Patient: sex F, age 54
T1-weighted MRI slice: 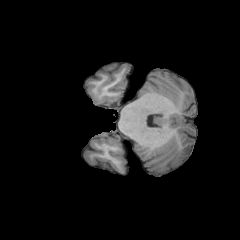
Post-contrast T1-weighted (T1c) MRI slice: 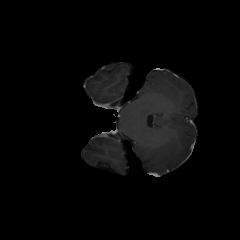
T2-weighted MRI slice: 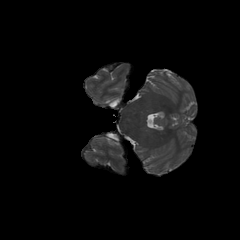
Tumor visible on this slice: no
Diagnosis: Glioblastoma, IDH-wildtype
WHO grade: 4